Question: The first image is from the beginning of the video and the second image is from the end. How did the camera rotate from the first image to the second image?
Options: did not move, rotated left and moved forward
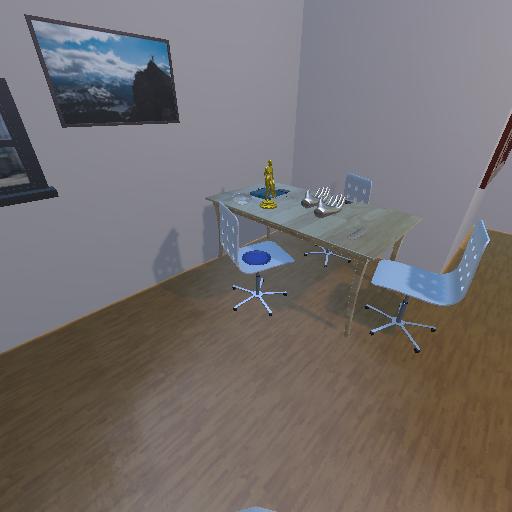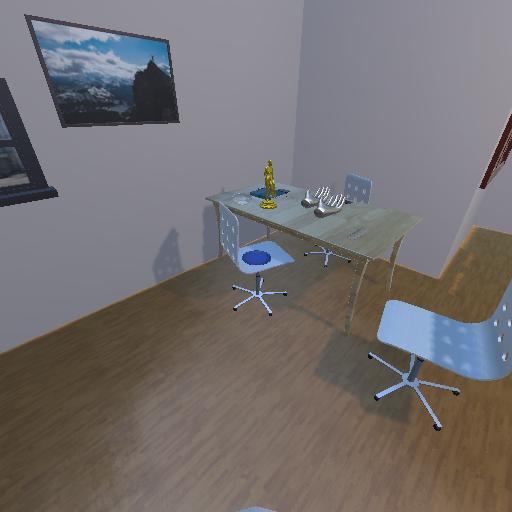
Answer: did not move